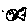
Label: fish